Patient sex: M
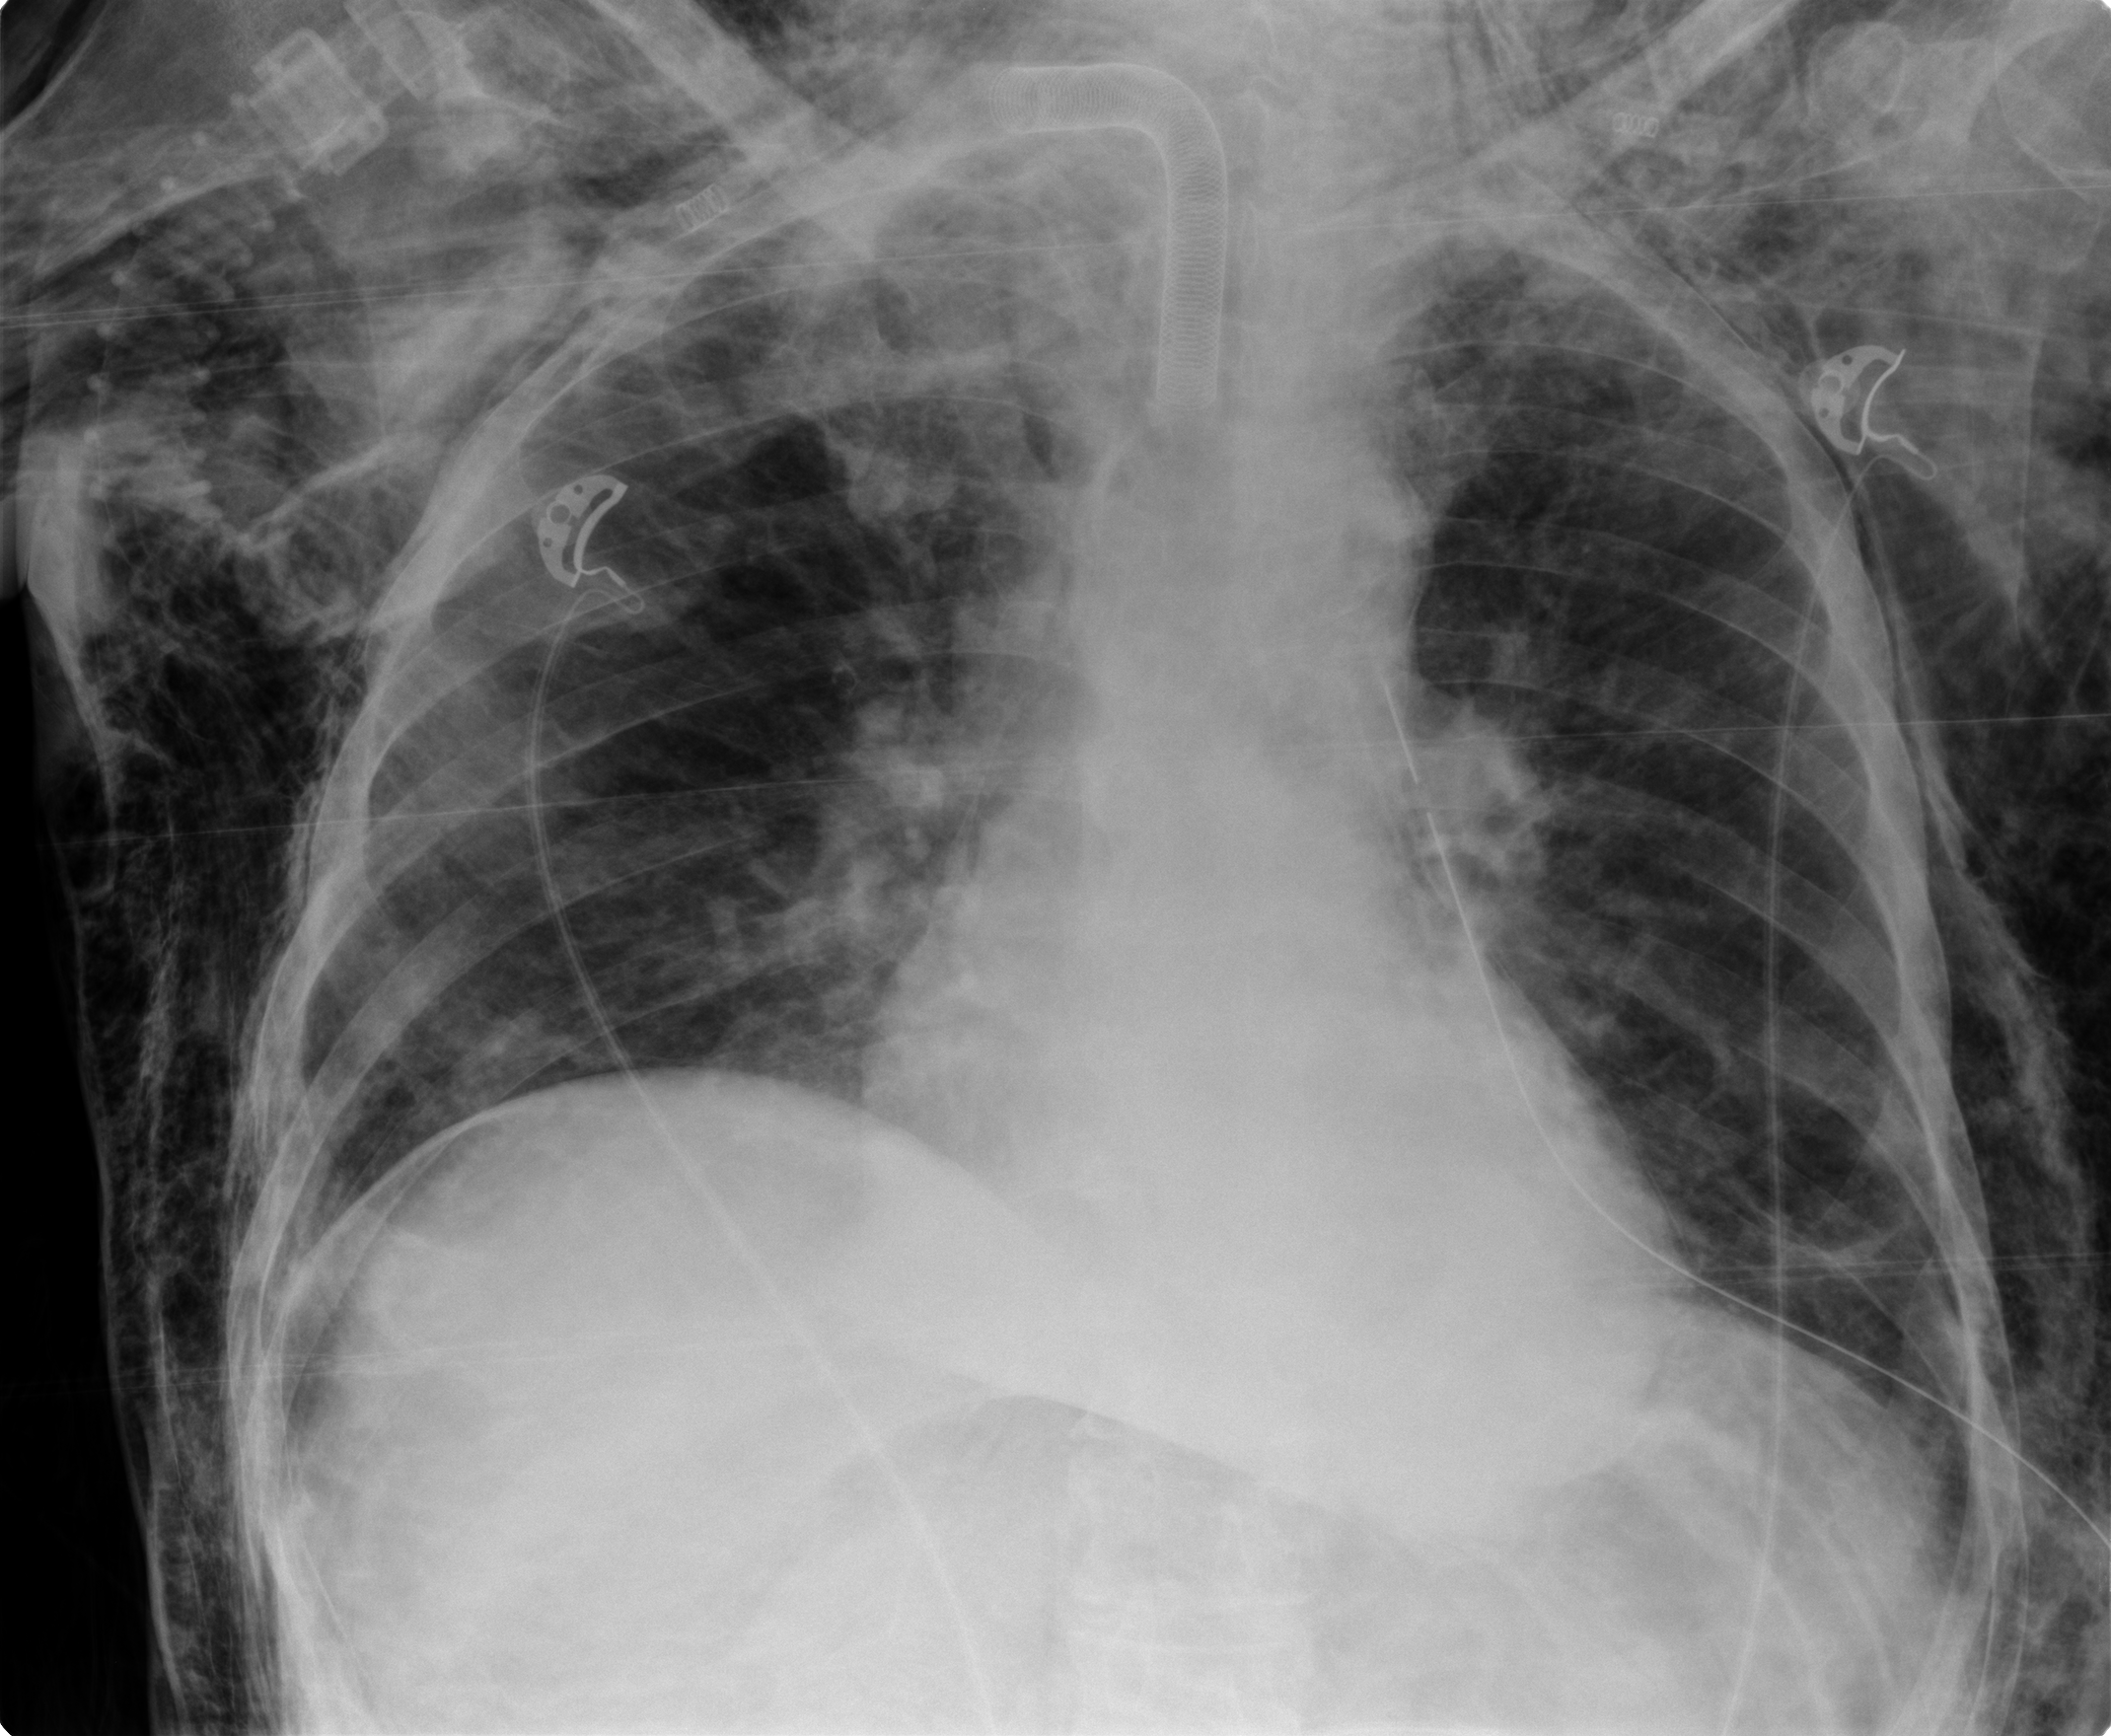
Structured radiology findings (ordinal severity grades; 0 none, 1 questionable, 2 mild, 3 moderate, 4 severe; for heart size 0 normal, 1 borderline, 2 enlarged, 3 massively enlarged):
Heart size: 0
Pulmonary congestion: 2
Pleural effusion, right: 0
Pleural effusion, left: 0
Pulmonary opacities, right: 0
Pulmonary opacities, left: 0
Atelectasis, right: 1
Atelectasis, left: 1